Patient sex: M
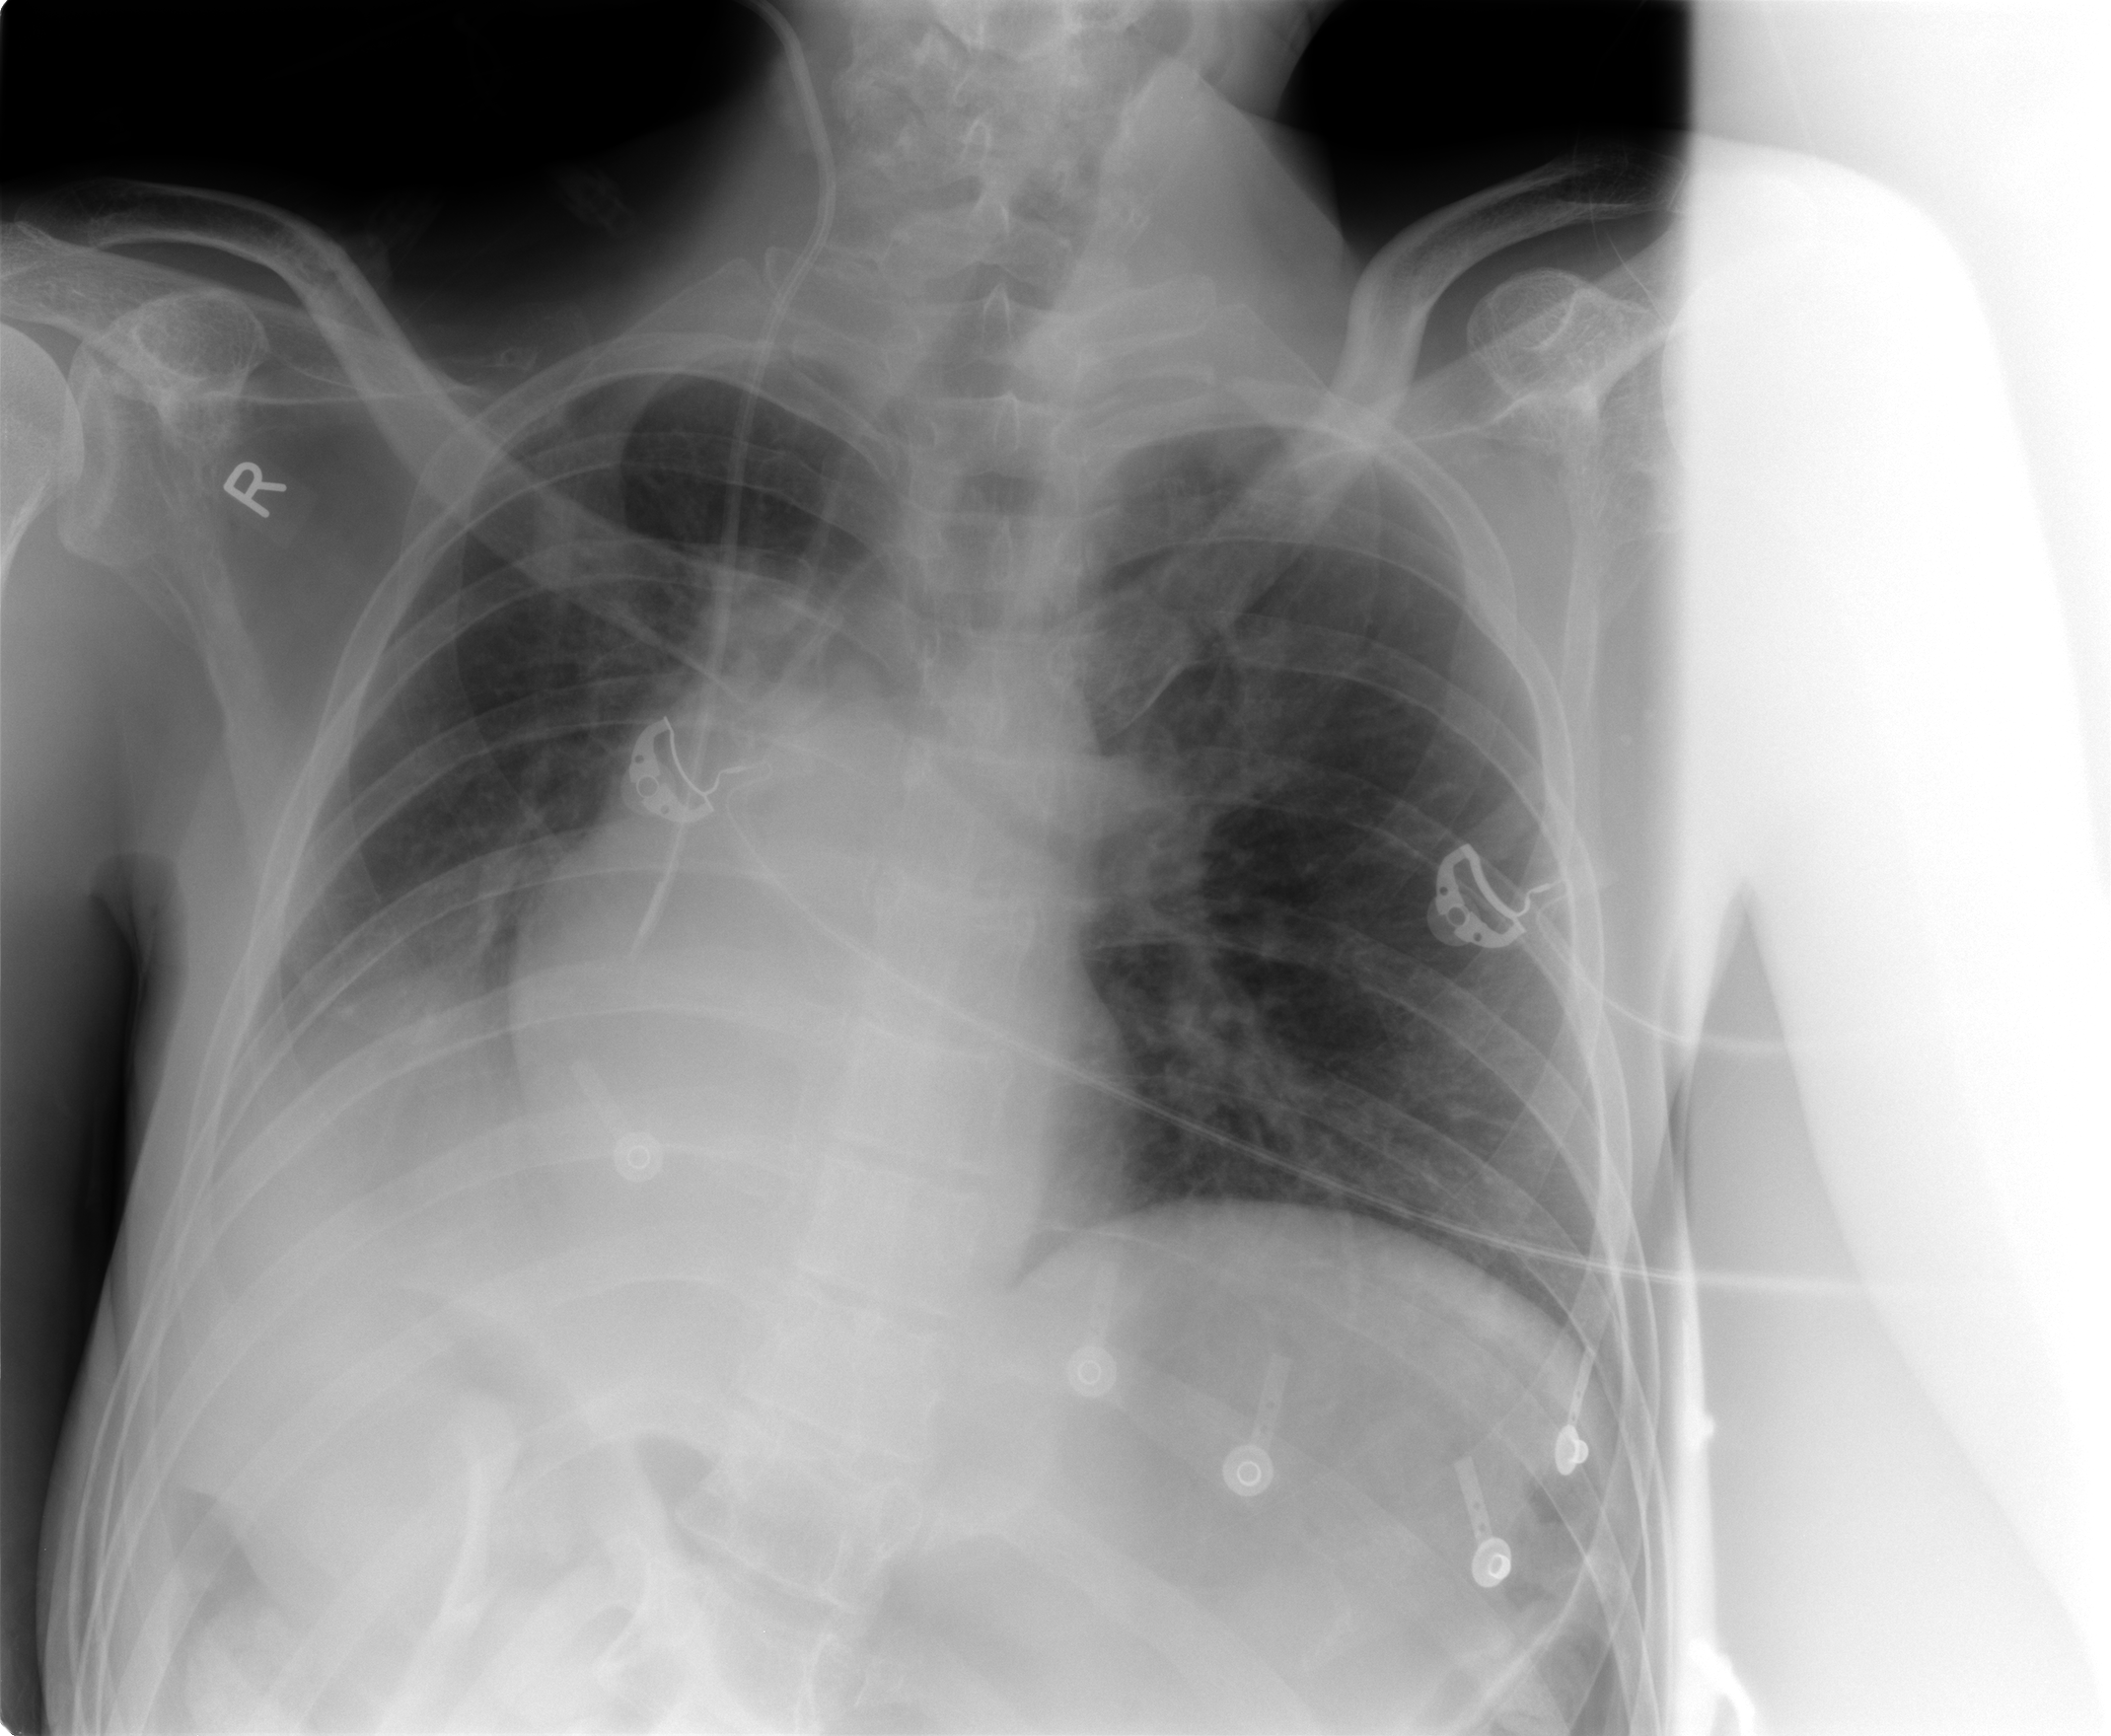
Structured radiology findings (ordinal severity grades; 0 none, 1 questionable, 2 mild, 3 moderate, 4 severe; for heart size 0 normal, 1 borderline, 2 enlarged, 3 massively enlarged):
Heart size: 0
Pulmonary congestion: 0
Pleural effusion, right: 1
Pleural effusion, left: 0
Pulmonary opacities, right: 0
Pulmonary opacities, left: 1
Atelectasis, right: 1
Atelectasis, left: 1